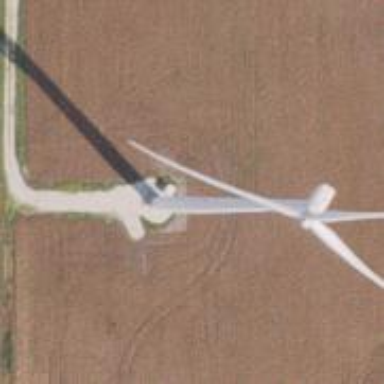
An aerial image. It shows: Wind turbine generator that utilizes wind as its source for generating electricity. It is of the horizontal axis type.